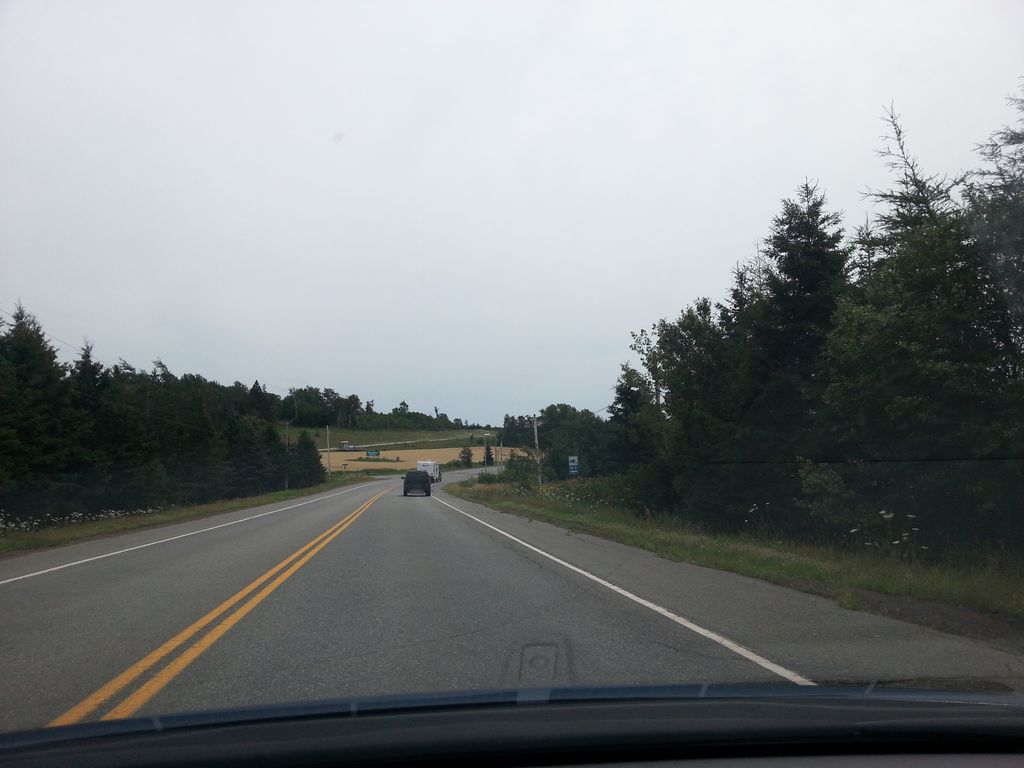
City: charlottetown